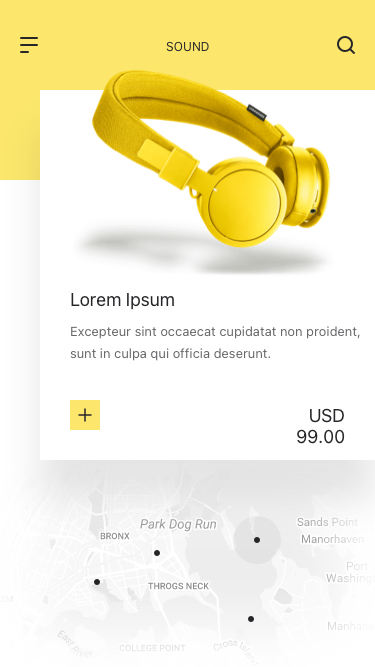
Text in this UI design:
Lorem Ipsum
Excepteur sint occaecat cupidatat non proident, sunt in culpa qui officia deserunt.
USD 99.00